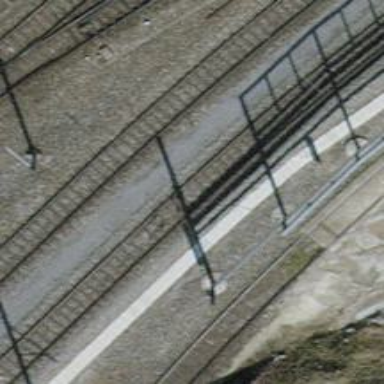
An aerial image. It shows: Railway yard with electrified contact lines.